Question: I have this string

As you can see, it clearly contains a new line. I want to split that message into an array of 2 messages and I figured I'd use 'explode()' in combination with 'PHP_EOL', for multi-OS functionality, but I was left surprised as it did not work.
'''
explode(PHP_EOL, $str); // Array( [0] => "Divakat has attacked Gergana, dealing 591 physical damage. ( 2 absorbed )
// Gergana has died." )
explode("
", $str); // Array( [0] => ""Divakat has attacked Gergana, dealing 591 physical damage. ( 2 absorbed )", [1] => "Gergana has died." )
'''
I would like to ask, why is the first example not working as I expect it to, and is there any way I can make it work, because I would really not like to have to hardcode the new line character in there. Thank you.
# EDIT:
I forgot to mention, the message has been created on the same machine that this code is currently being tested. There are no OS changes.
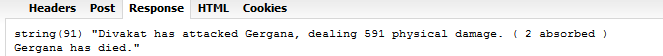
Answer: 'PHP_EOL' represents the end-of-line sequence for the platform you are currently on. It does not magically make the end-of-line sequence used inside a string be the same as that of the platform.
For example, this is a string with '
' (the Unix EOL hardcoded):
'''
$str = "Hello
World";
'''
If you run this on a Unix system, it will print 2:
'''
echo count(explode(PHP_EOL, $str));
'''
But on another platform it will print 1 because '$str' contains neither the Windows nor the Mac EOL sequence.
It doesn't make any difference the input was created; only it was created. You can easily make a string with Unix EOLs on a Windows system by simply including hardcoded '
's in it.